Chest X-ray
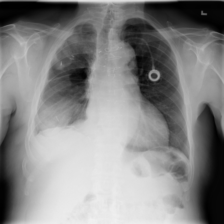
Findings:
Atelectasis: positive
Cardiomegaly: negative
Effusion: negative
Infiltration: negative
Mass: positive
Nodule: positive
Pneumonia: negative
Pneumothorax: negative
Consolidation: negative
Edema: negative
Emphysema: negative
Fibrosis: negative
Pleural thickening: positive
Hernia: negative